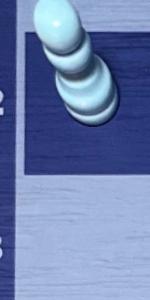
Label: Empty